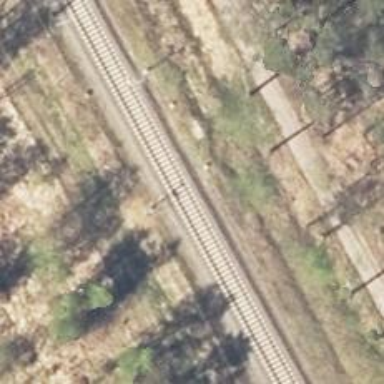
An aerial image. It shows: Light railway signal with light crossing form.